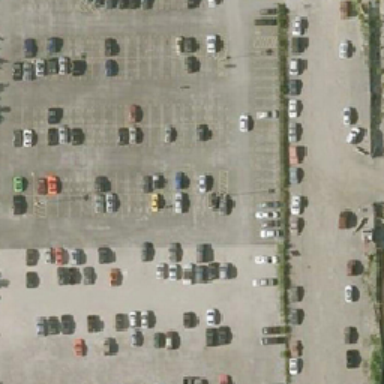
There is a road with two rows of trees and parking cars near the parking lot .